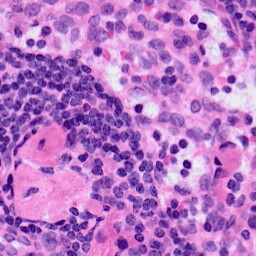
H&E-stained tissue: LymphNode